Field crop: maize
Growth stage: 2
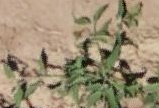
Species: atriplex